Field crop: maize
Growth stage: 2
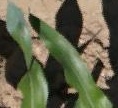
Species: maize